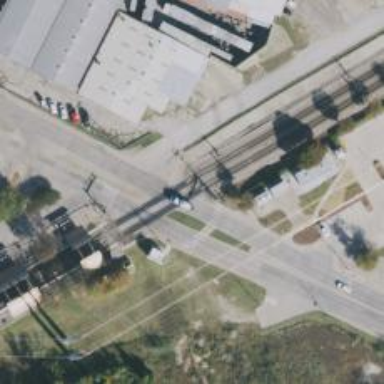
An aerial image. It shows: Railway crossing.